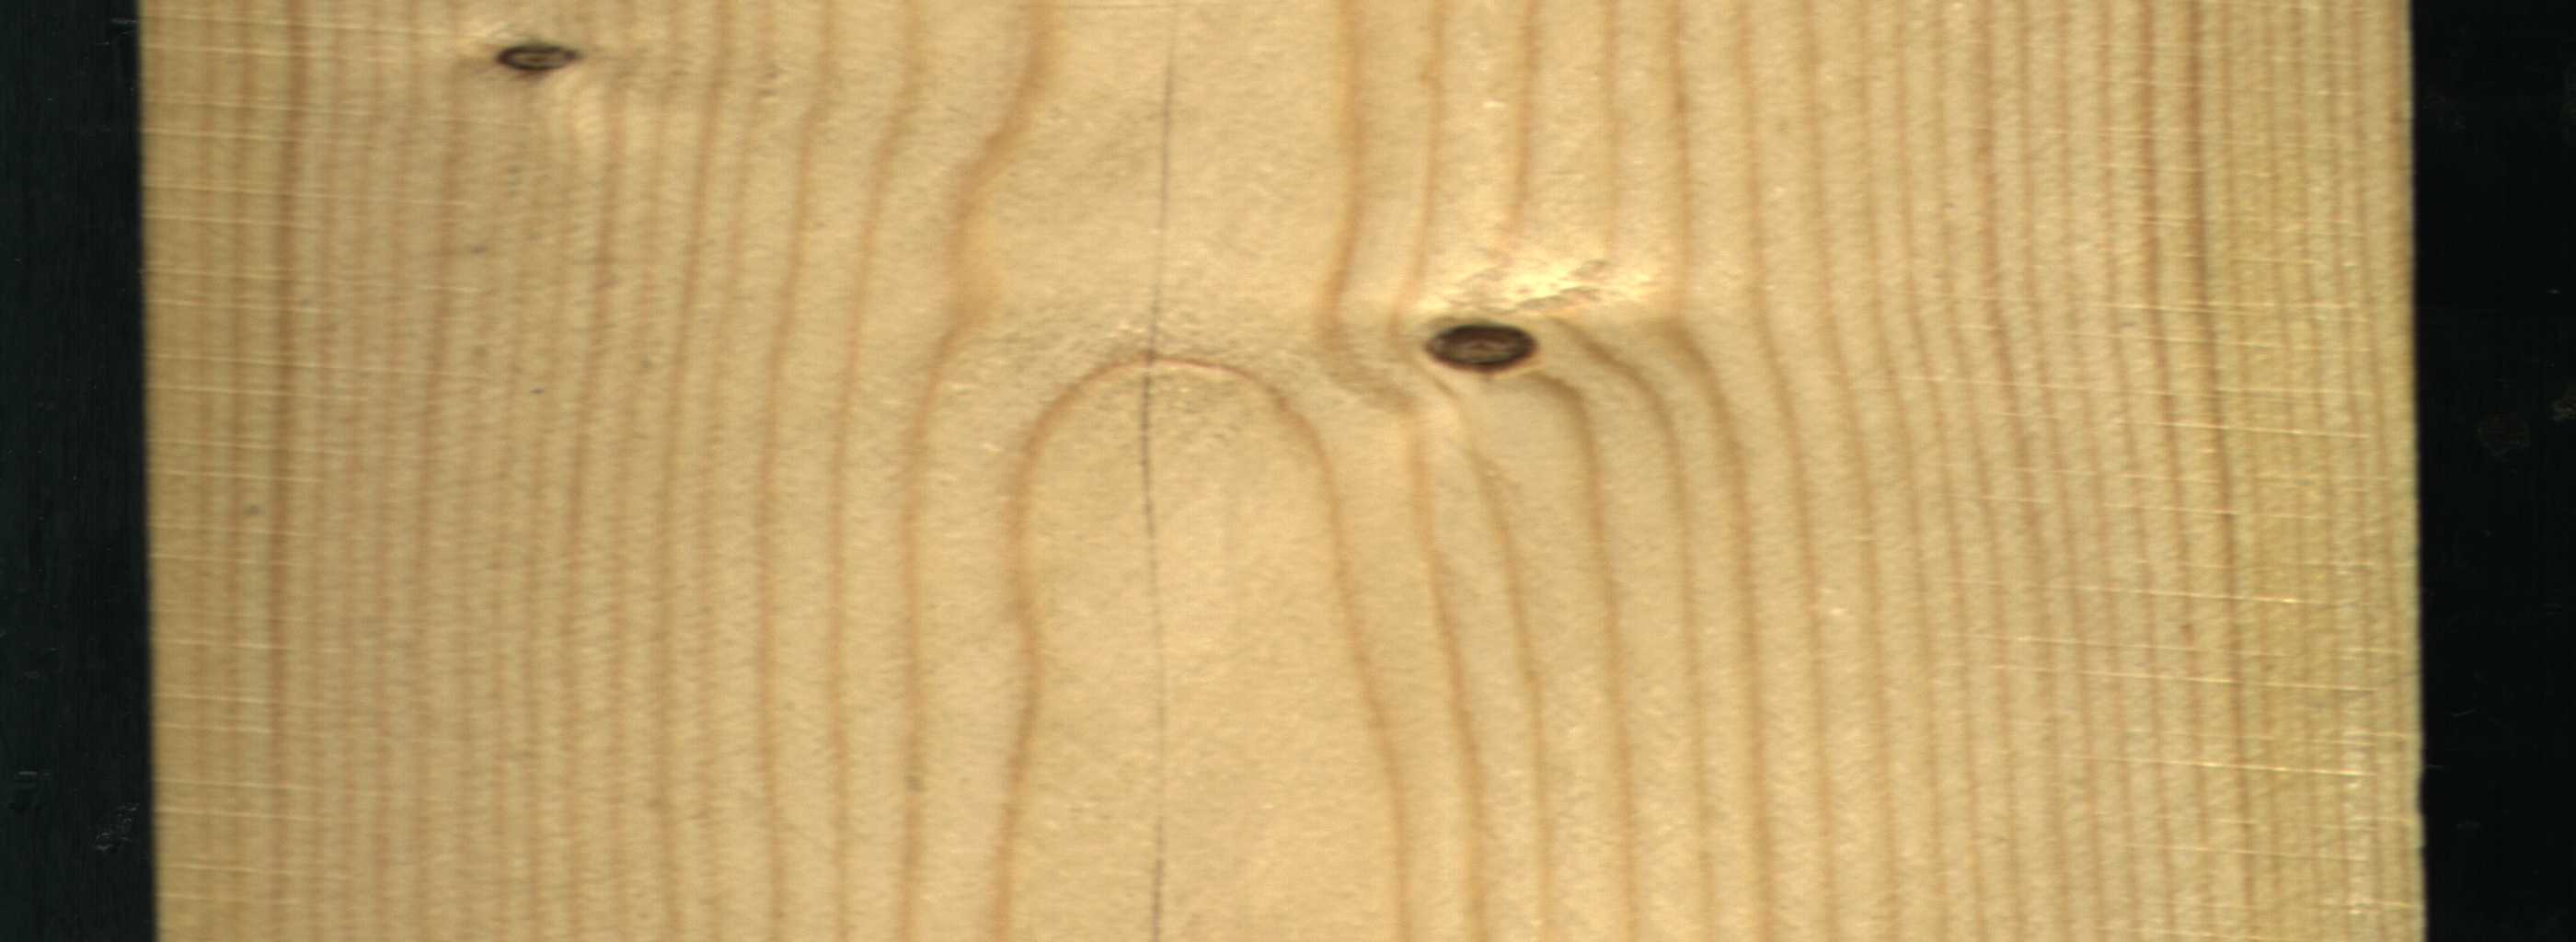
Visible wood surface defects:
Dead_Knot
Dead_Knot